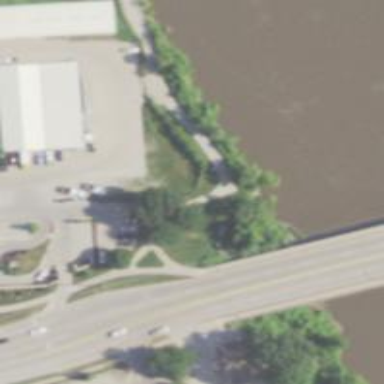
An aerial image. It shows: Bridge supported by piers.